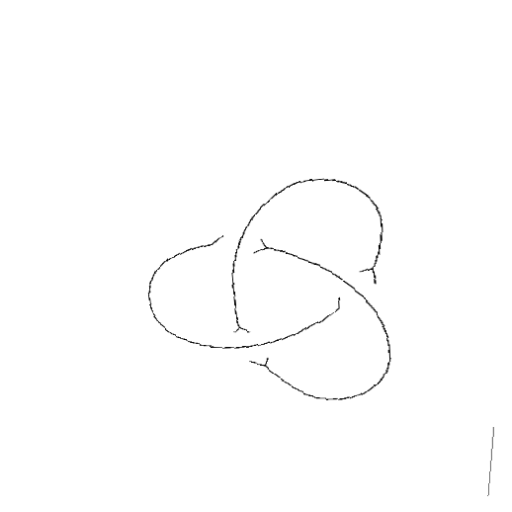
Crossing number: 3